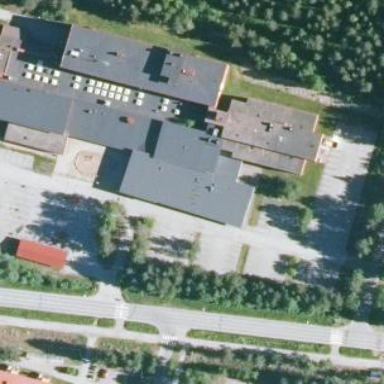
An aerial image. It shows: School building.